Interaction volume radius: 5 \u00c5
Interaction volume height: 20 \u00c5
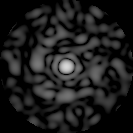
Disorder parameter: 0.8419